Question: I'm trying to put this on my cakephp project
<URL>
however the output is this

instead of the one that shows in jsfiddle, how can I fix this?
the onoffswitch.css is in webroot
'''
.onoffswitch {
position: relative; width: 61px;
-webkit-user-select:none; -moz-user-select:none; -ms-user-select: none;
}
.onoffswitch-checkbox {
display: none;
}
.onoffswitch-label {
display: block; overflow: hidden; cursor: pointer;
border: 2px solid #999999; border-radius: 20px;
}
.onoffswitch-inner {
width: 200%; margin-left: -100%;
-moz-transition: margin 0.3s ease-in 0s; -webkit-transition: margin 0.3s ease-in 0s;
-o-transition: margin 0.3s ease-in 0s; transition: margin 0.3s ease-in 0s;
}
.onoffswitch-inner:before, .onoffswitch-inner:after {
float: left; width: 50%; height: 33px; padding: 0; line-height: 33px;
font-size: 14px; color: white; font-family: Trebuchet, Arial, sans-serif; font-weight: bold;
-moz-box-sizing: border-box; -webkit-box-sizing: border-box; box-sizing: border-box;
}
.onoffswitch-inner:before {
content: " ";
padding-left: 10px;
background-color: #4EDE4C; color: #FFFFFF;
}
.onoffswitch-inner:after {
content: " ";
padding-right: 10px;
background-color: #EEEEEE; color: #999999;
text-align: right;
}
.onoffswitch-switch {
width: 31px; margin: 1px;
background: #FFFFFF;
border: 2px solid #999999; border-radius: 20px;
position: absolute; top: 0; bottom: 0; right: 24px;
-moz-transition: all 0.3s ease-in 0s; -webkit-transition: all 0.3s ease-in 0s;
-o-transition: all 0.3s ease-in 0s; transition: all 0.3s ease-in 0s;
}
.onoffswitch-checkbox:checked + .onoffswitch-label .onoffswitch-inner {
margin-left: 0;
}
.onoffswitch-checkbox:checked + .onoffswitch-label .onoffswitch-switch {
right: 0px;
}
'''
any help is appreciated, been breaking my head for a whole day, complete code is in jsfiddle
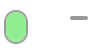
Answer: Here you go.. in case if you see it doesn't work the other css might overwrite this css.
Also check if there tickbox css in imported css
'''
echo $this->Html->tag('div', (
$this->Form->checkbox('onoffswitch', array('hiddenField' => false, 'id'=>'myonoffswitch', 'class'=>'onoffswitch-checkbox', "checked")).
$this->Form->label('tick',(
$this->Html->tag('div','',array('class'=>'onoffswitch-inner')).
$this->Html->tag('div','',array('class'=>'onoffswitch-switch'))
),
array('class'=>"onoffswitch-label", 'for'=>"myonoffswitch"))
), array('class'=>'onoffswitch'));
'''